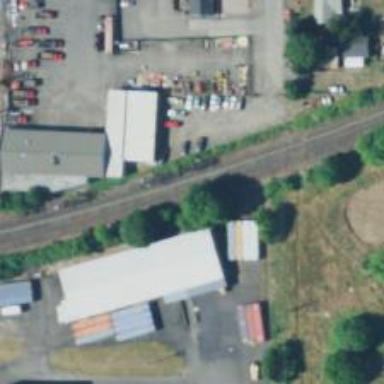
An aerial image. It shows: Railway siding with rails.